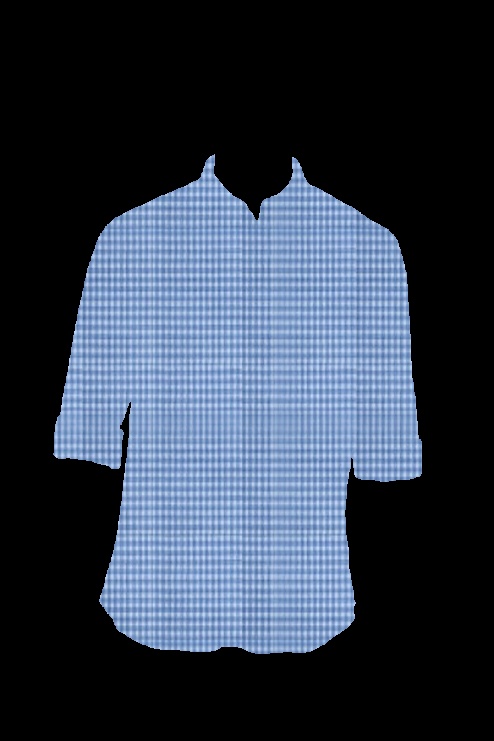
blue gingham tee